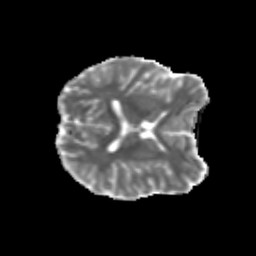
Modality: MD
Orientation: axial
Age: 19
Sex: male
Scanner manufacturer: siemens
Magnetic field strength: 3 T
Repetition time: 3.5 s
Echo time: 0.125 s